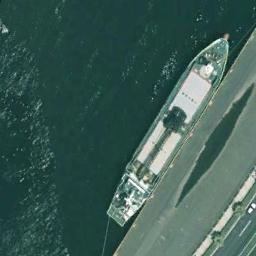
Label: ship